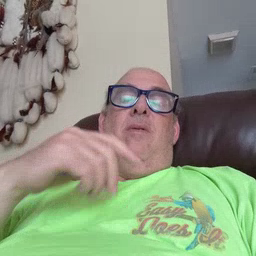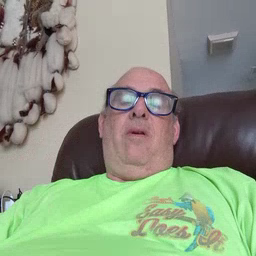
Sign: gum